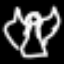
Label: angel